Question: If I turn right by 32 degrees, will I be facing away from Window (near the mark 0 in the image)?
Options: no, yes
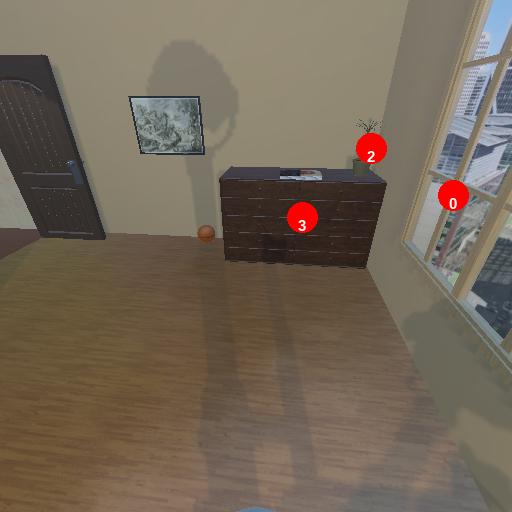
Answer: no